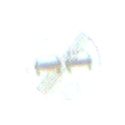
Verkehrszeichen: EndeUeberholverbot
Umgebung: Outdoor, Nature
Tageszeit: SunriseSunset
Wetter: PartlyCloudy
Licht: Natural
Jahreszeit: NotSpecified
Kontrast: MediumContrast